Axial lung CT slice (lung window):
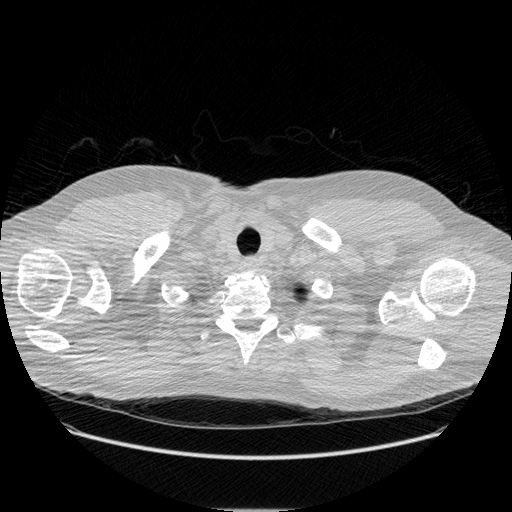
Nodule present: no